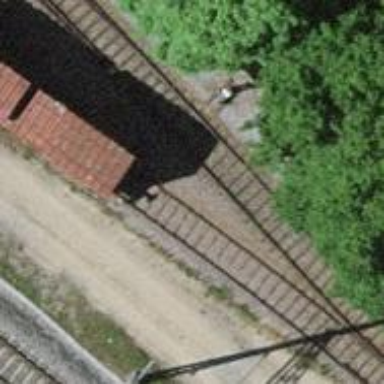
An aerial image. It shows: Single-track railway spur.